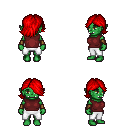
a pixel art fantasy rpg character, female body template, orc, green skin, maroon sleeveless shirt, white pants, red swoop hairstyle, cloth bracers, four views (front, back, left, right), 2x2 character sprite sheet, small pixel art, hard edges, no anti-aliasing